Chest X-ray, PA view. Patient: 63 years old, sex M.
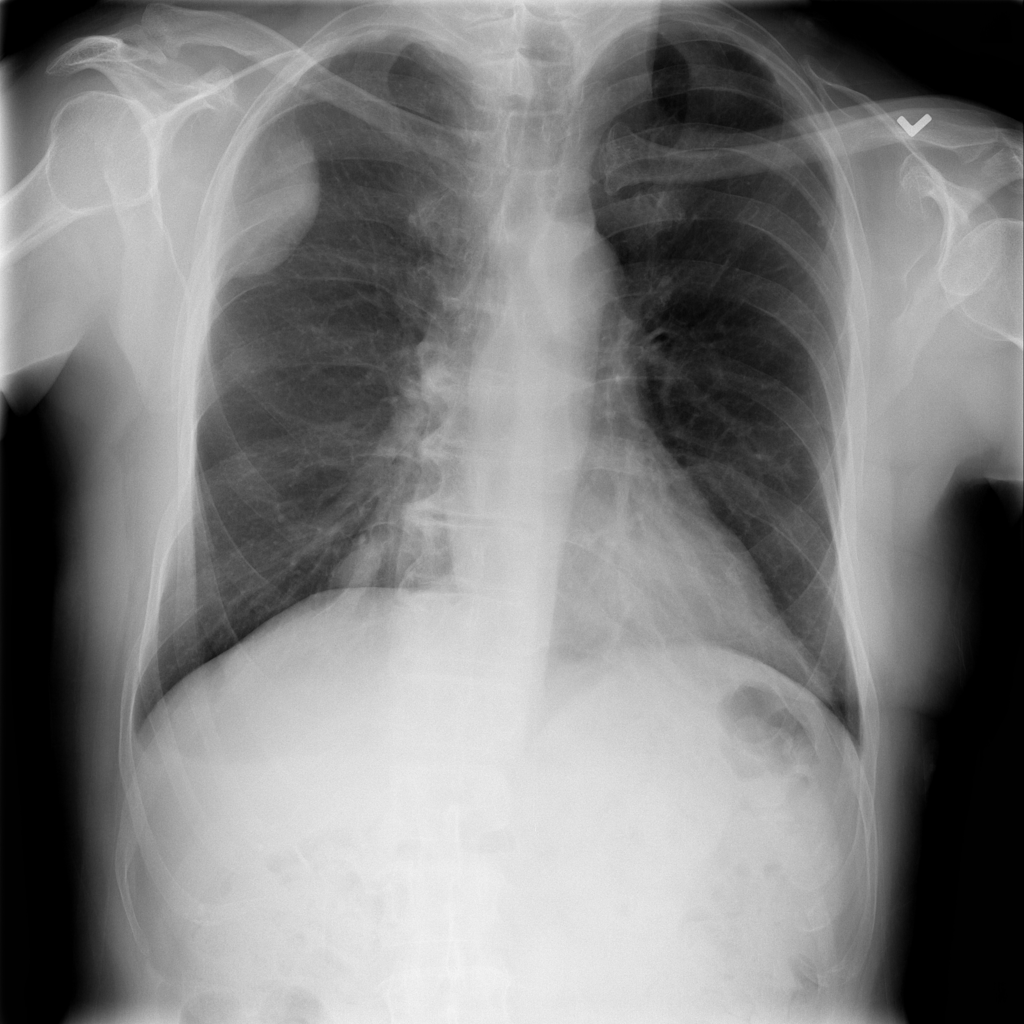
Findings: Mass